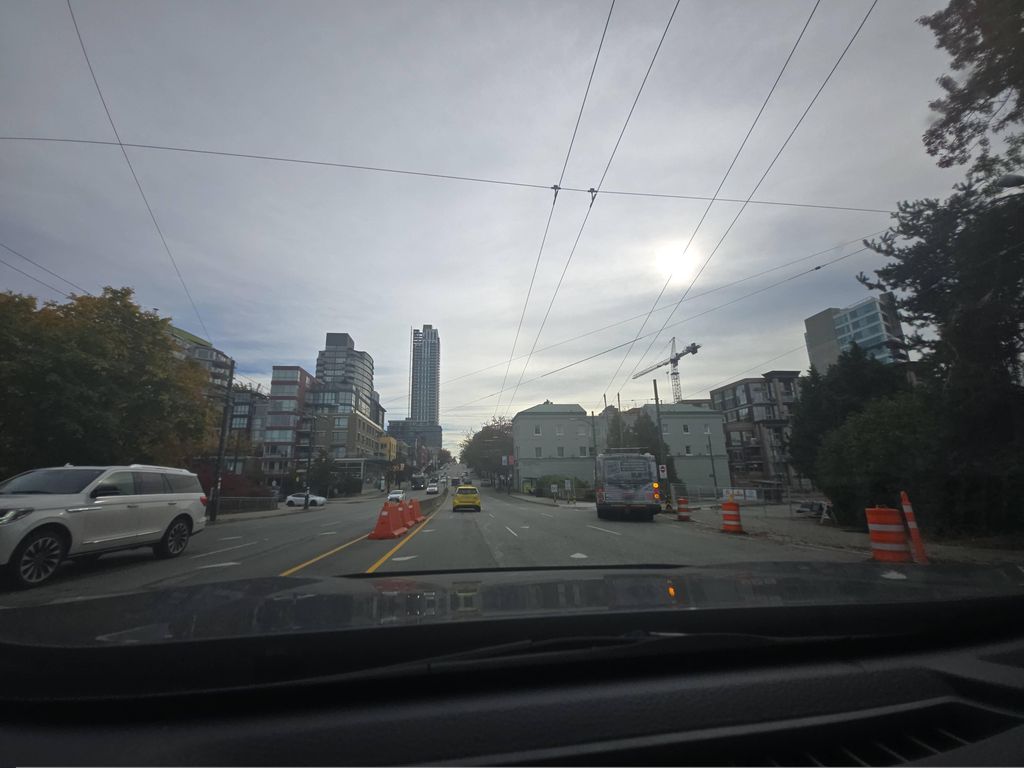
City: vancouver